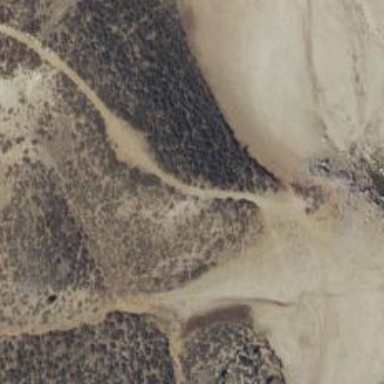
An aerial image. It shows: Path.